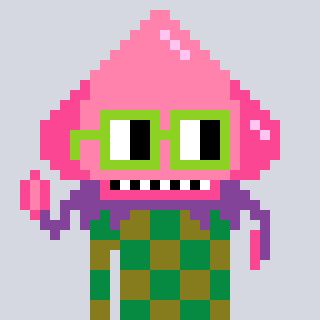
a pixel art character with square light green glasses, a squid-shaped head and a gunk-colored body on a cool background